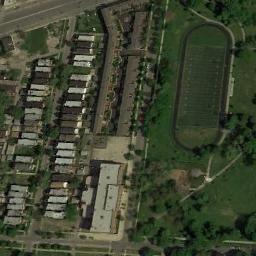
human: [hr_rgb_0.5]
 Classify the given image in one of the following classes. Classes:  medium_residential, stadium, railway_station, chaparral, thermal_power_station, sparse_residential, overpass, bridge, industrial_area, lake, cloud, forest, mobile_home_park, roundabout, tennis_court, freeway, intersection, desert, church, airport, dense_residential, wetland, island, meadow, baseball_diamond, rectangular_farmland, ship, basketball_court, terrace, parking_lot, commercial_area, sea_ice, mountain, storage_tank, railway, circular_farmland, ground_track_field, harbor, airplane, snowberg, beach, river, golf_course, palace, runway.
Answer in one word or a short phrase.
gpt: ground_track_field